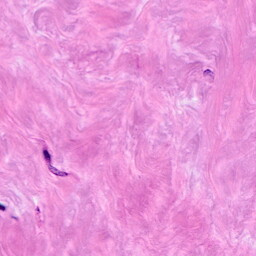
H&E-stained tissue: Breast